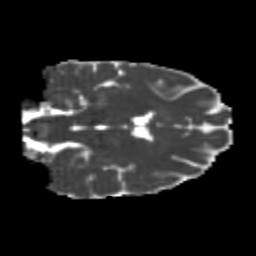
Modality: MD
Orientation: coronal
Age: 22
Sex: female
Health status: healthy
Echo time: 0.074 s